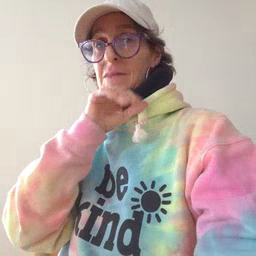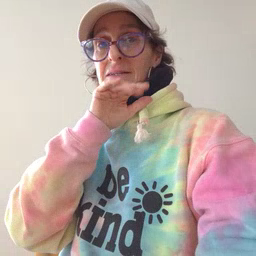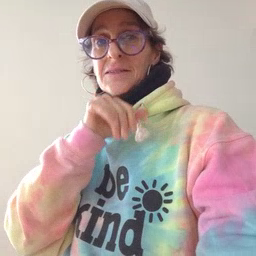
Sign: pig